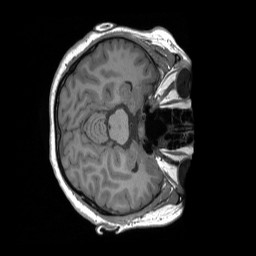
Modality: T1w
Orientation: axial
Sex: female
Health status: ill
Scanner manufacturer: siemens
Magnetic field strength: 3 T
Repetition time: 1.66 s
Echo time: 0.00254 s